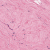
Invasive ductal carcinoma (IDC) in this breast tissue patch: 0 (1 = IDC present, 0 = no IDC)